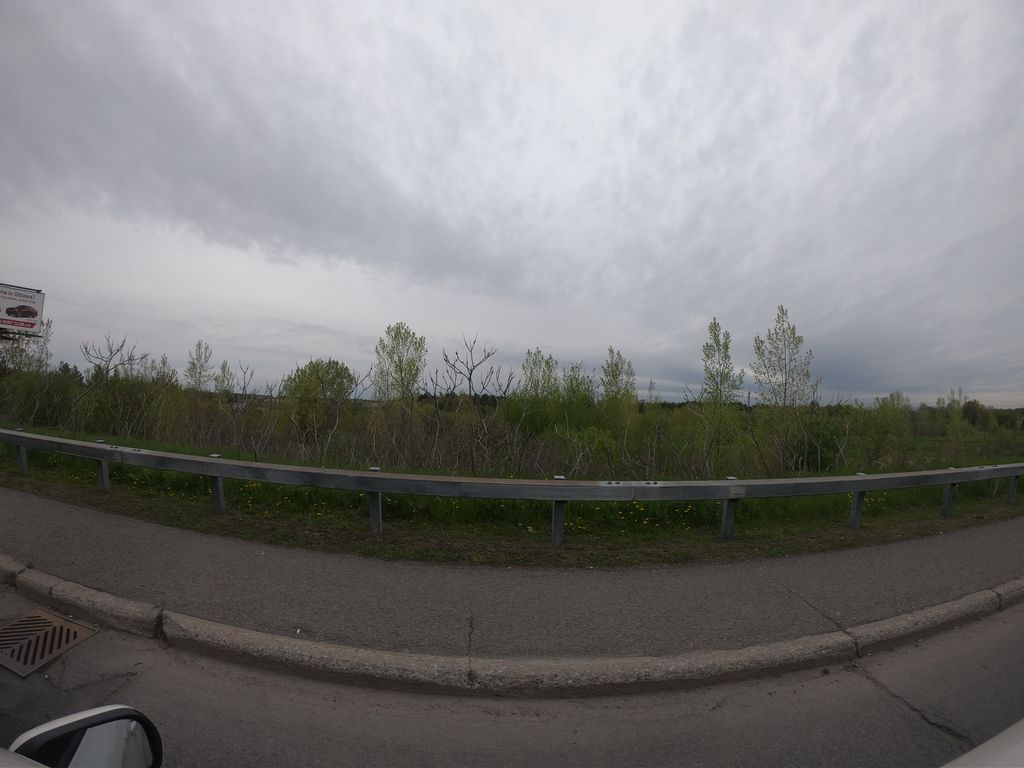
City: ottawa-gatineau